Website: macys
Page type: gifting
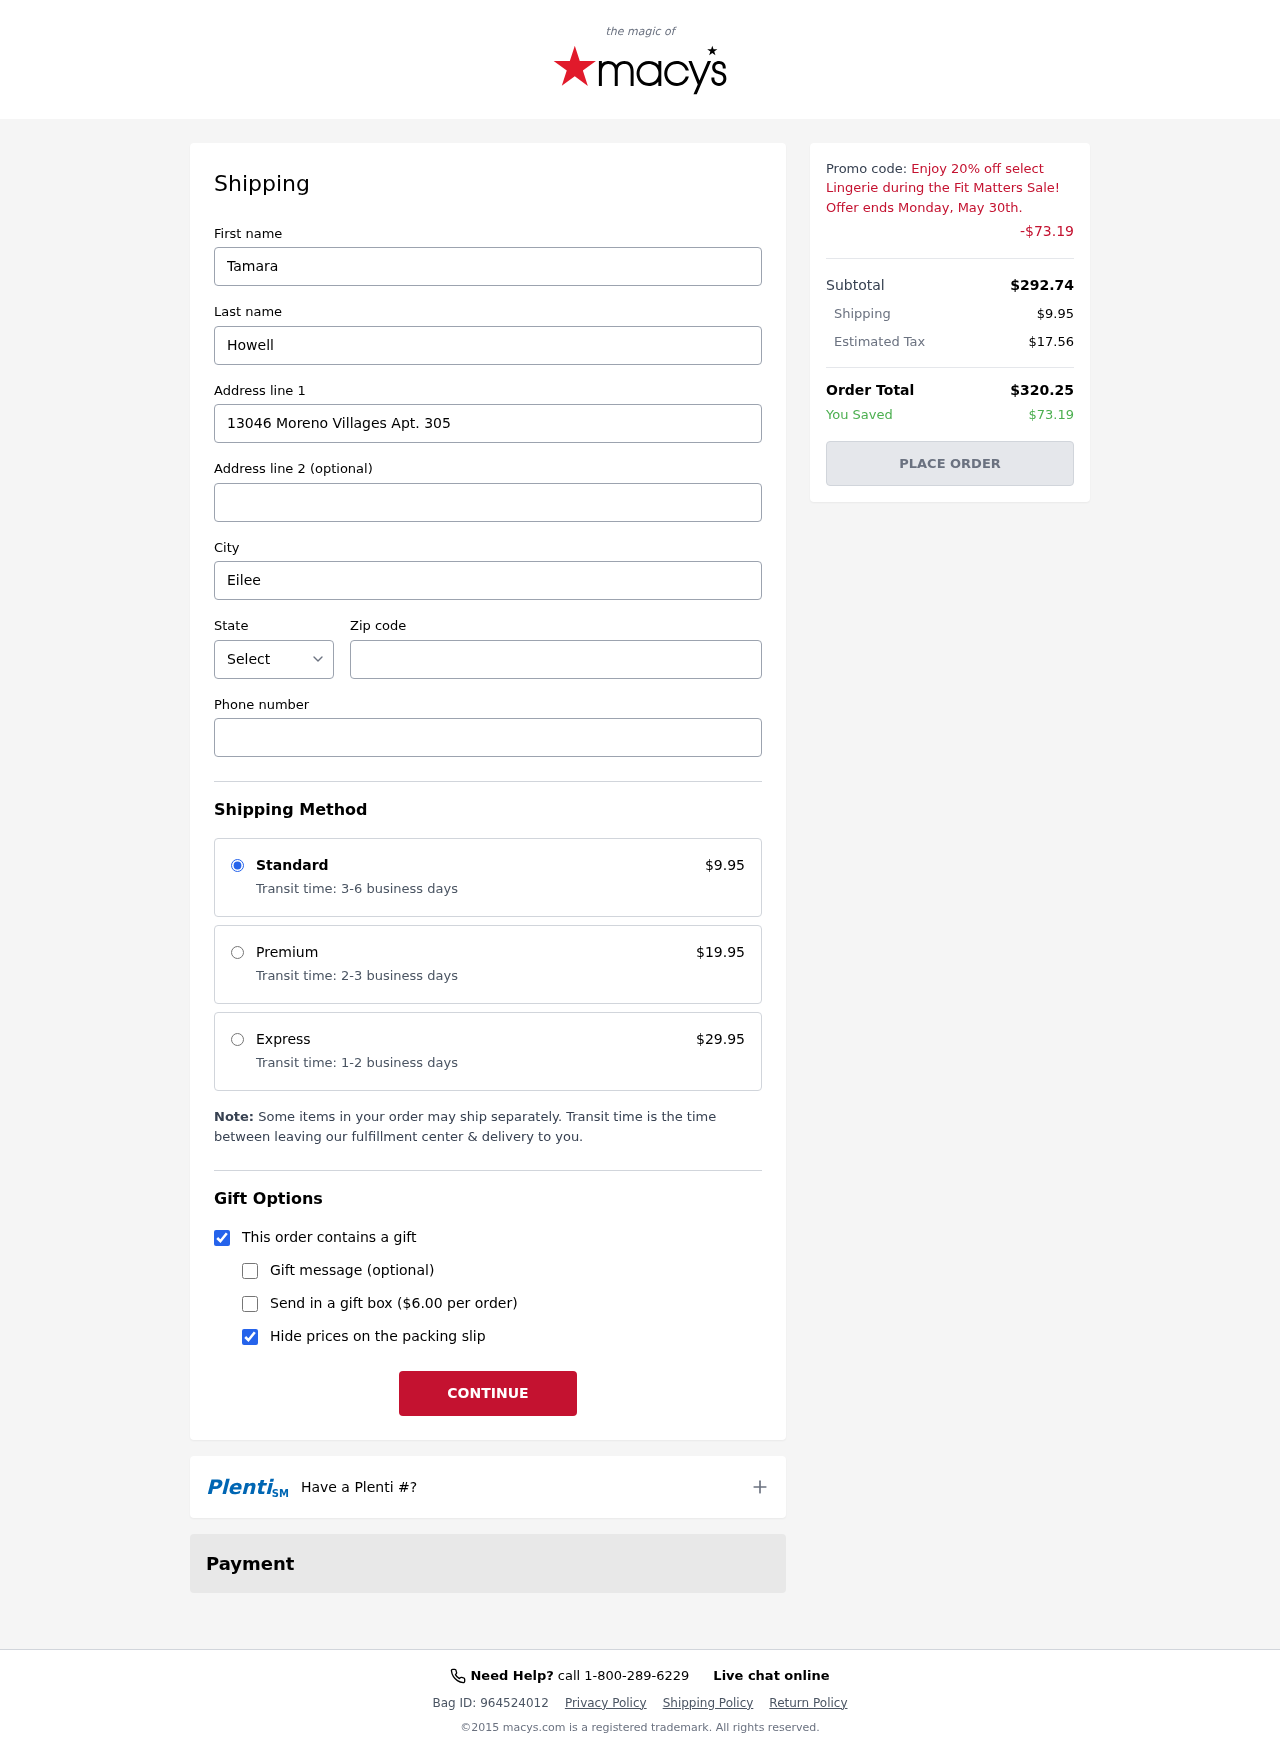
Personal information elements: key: PII_CITY
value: Eileenborough
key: PII_FIRSTNAME
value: Tamara
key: PII_LASTNAME
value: Howell
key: PII_PHONE
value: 7243110546
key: PII_POSTCODE
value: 46831
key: PII_STATE_ABBR
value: MO
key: PII_STREET
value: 13046 Moreno Villages Apt. 305
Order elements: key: ORDER_SHIPPING_COST
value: $9.95
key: ORDER_DISCOUNT
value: -$73.19
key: ORDER_SUBTOTAL
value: $292.74
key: ORDER_TAX
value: $17.56
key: ORDER_TOTAL
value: $320.25
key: ORDER_SAVINGS
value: $73.19